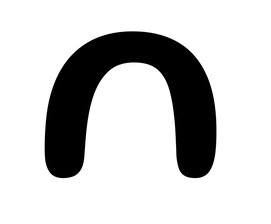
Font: Gluten_Regular